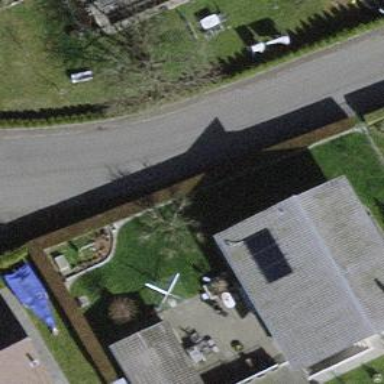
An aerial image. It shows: Detached building.